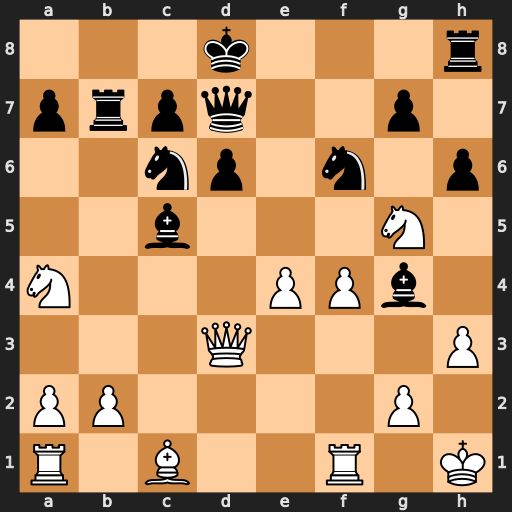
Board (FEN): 3k3r/prpq2p1/2np1n1p/2b3N1/N3PPb1/3Q3P/PP4P1/R1B2R1K
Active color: w
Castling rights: -
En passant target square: -
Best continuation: Nxc5 dxc5 Nf7+ Kc8 Qxd7+ Bxd7 Nxh8